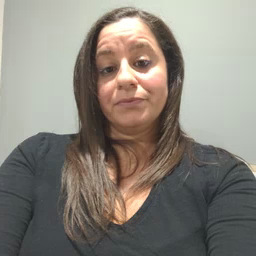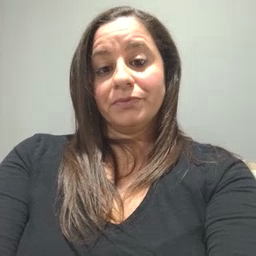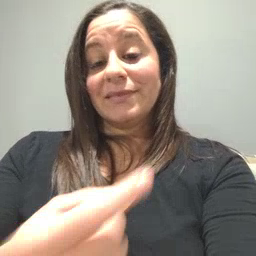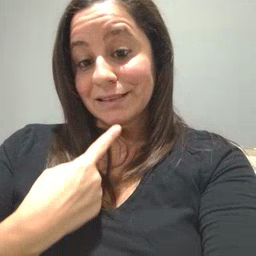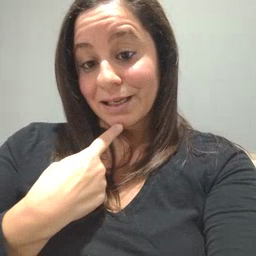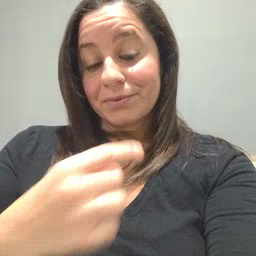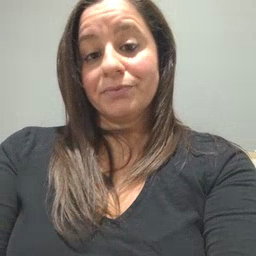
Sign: say